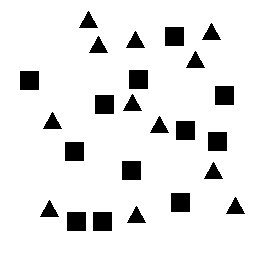
Squares: 12
Triangles: 12
Stars: 0
Total shapes: 24